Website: walmart
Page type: customer-info-address
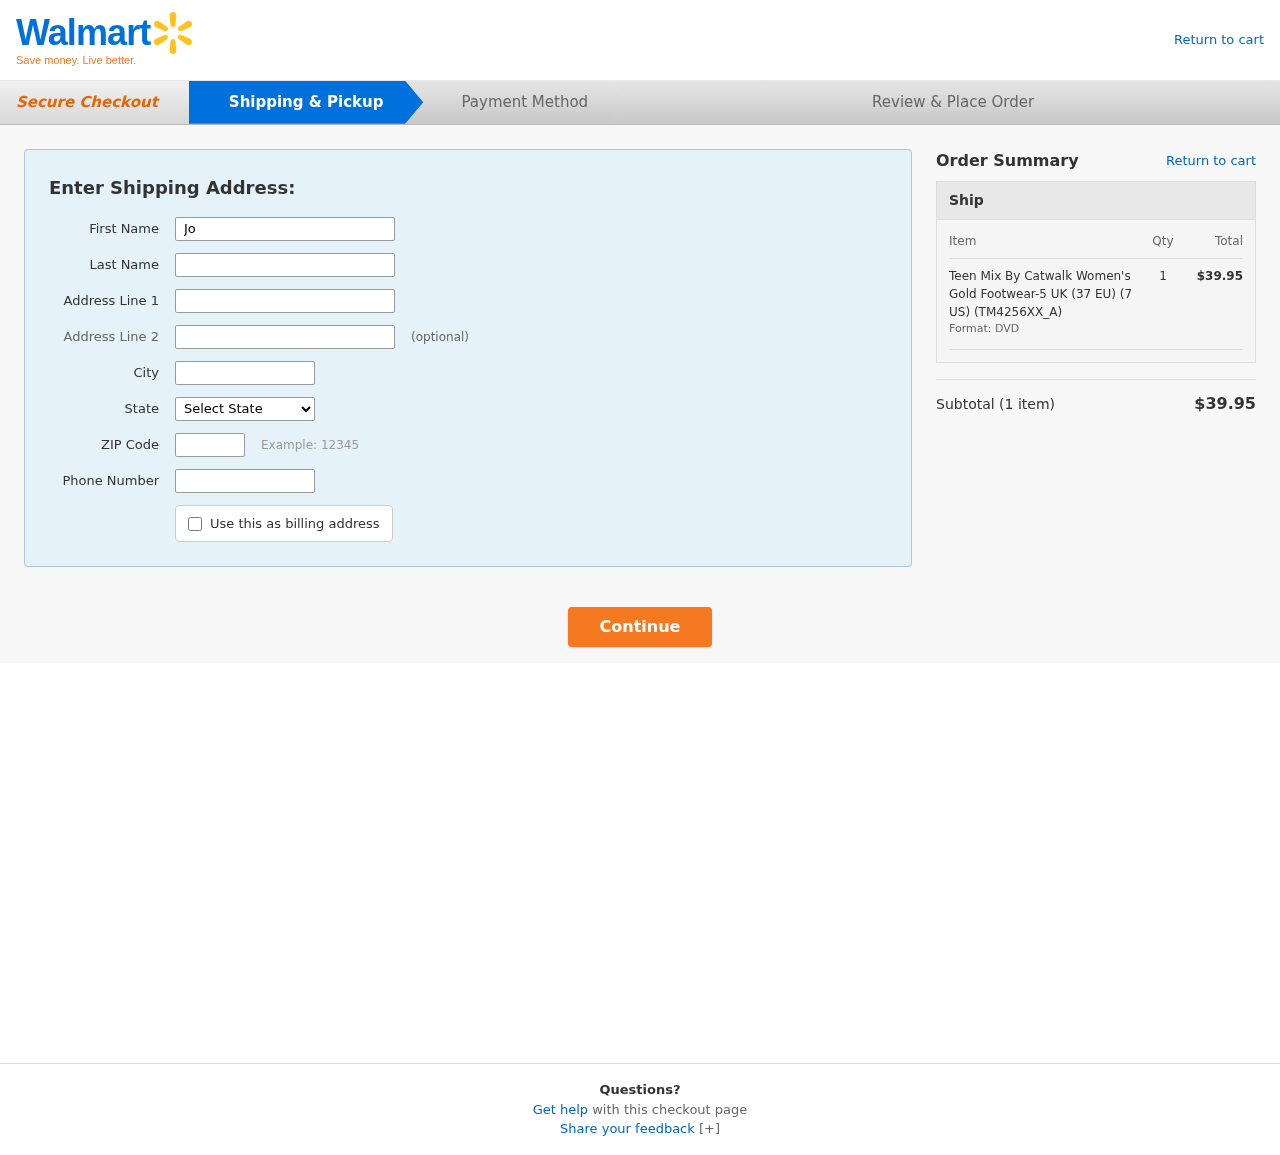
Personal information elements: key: PII_CITY
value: Jonesville
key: PII_FIRSTNAME
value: Joshua
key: PII_LASTNAME
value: Daniels
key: PII_PHONE
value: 8219491228
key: PII_POSTCODE
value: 20340
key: PII_STATE
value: South Dakota
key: PII_STREET
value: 46709 Ibarra Parkways Suite 061
Product elements: key: PRODUCT1_NAME
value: Teen Mix By Catwalk Women's Gold Footwear-5 UK (37 EU) (7 US) (TM4256XX_A)
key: PRODUCT1_QUANTITY
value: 1
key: PRODUCT1_LINE_TOTAL
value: $39.95
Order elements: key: ORDER_NUM_ITEMS
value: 1
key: ORDER_SUBTOTAL
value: $39.95